Question: <URL>
I had to put this project on the backburner a few months ago due to various job interrupts and whatnot. What I'm looking for is a GridView that when it loads has a frozen header while the enduser scrolls the large amounts of data. Where I left off was a product that, upon first load would look good but when the data was scrolled the header I want frozen would scroll up along with the data.
Now the SQL Data is solid and performs as expected. This is mainly a cosmetic challenge that I've been scratching my head over for a bit. I've attempted to tweak every possible ASP/CSS/Javascript option that I know of with no success.
Here's what I've got so far code wise (no C# page behind leveraged at all):
'''
<%@ Page Language="C#" AutoEventWireup="true" CodeFile="sample.aspx.cs" Inherits="sample" %>
<!DOCTYPE html>
<html xmlns="http://www.w3.org/1999/xhtml">
<head runat="server">
<title></title>
<script src="<path to>/jquery-2.0.3.min.js"></script>
<script src="<path to>/jquery-2.0.3.js"></script>
</head>
<body>
<form id="form1" runat="server">
<div>
<script type="text/javascript">
$(function () {
var header = $("#GridView1").find("tr")[0];
$("#HeaderDiv").append(header);
});
</script>
<style type="text/css">
.GridViewStyle
{
font-family:Verdana;
font-size:11px;
background-color: White;
}
.GridViewHeaderStyle
{
font-family:Verdana;
font-size:15px;
background-color:#507CD1;
color:black;
height:40px;
}
</style>
<br />
<asp:SqlDataSource ID="SqlDataSource1" runat="server" ConnectionString="<%$ ConnectionStrings:AdventureWorks2012ConnectionString %>" SelectCommand="SELECT [BusinessEntityID],[NationalIDNumber],[LoginID],[OrganizationNode],[OrganizationLevel],[JobTitle],[BirthDate],[MaritalStatus],[Gender],[HireDate],[SalariedFlag],[VacationHours],[SickLeaveHours],[CurrentFlag],[rowguid],[ModifiedDate] FROM [HumanResources].[Employee]" UpdateCommand="UPDATE [HumanResources].[Employee] SET SELECT [NationalIDNumber] = @NationalIDNumber,[LoginID] = @LoginID,[OrganizationNode] = @OrganizationNode,[OrganizationLevel] = @OrganizationLevel,[JobTitle] = @JobTitle,[BirthDate] = @BirthDate,[MaritalStatus] = @MaritalStatus,[Gender] = @Gender,[HireDate] = @HireDate,[SalariedFlag] = @SalariedFlag,[VacationHours] = @VacationHours,[SickLeaveHours] = @SickLeaveHours,[CurrentFlag] = @CurrentFlag,[rowguid] = @rowguid,[ModifiedDate] = @ModifiedDate WHERE [BusinessEntityID] = @BusinessEntityID">
<UpdateParameters>
<asp:Parameter Name="NationalIDNumber" />
<asp:Parameter Name="LoginID" />
<asp:Parameter Name="OrganizationNode" />
<asp:Parameter Name="OrganizationLevel" />
<asp:Parameter Name="JobTitle" />
<asp:Parameter Name="BirthDate" />
<asp:Parameter Name="MaritalStatus" />
<asp:Parameter Name="Gender" />
<asp:Parameter Name="HireDate" />
<asp:Parameter Name="SalariedFlag" />
<asp:Parameter Name="VacationHours" />
<asp:Parameter Name="SickLeaveHours" />
<asp:Parameter Name="CurrentFlag" />
<asp:Parameter Name="rowguid" />
<asp:Parameter Name="ModifiedDate" />
<asp:Parameter Name="BusinessEntityID" />
</UpdateParameters>
</asp:SqlDataSource>
<div>
<%--Div contains the new header of the GridView--%>
<div id="HeaderDiv">
</div>
<%--Wrapper Div which will scroll the GridView--%>
<div id="DataDiv" style="overflow: auto; border: 1px solid olive; width: 2000px; height: 300px;" onscroll="Onscrollfnction();">
<asp:GridView ID="GridView1" runat="server" AllowSorting="True" HeaderStyle-CssClass="GridViewStyle" AutoGenerateColumns="False" DataKeyNames="BusinessEntityID" DataSourceID="SqlDataSource1" ForeColor="#333333" GridLines="None">
<HeaderStyle CssClass="GridViewHeaderStyle" />
<AlternatingRowStyle BackColor="White" />
<Columns>
<asp:CommandField ShowEditButton="True" />
<asp:BoundField HeaderStyle-CssClass="GridViewHeaderStyle" HeaderStyle-BackColor="#507CD1" DataField="BusinessEntityID" HeaderText="Business Entity ID" ReadOnly="True" SortExpression="BusinessEntityID" InsertVisible="False" ShowHeader="False" >
<HeaderStyle BackColor="#507CD1" CssClass="GridViewHeaderStyle"></HeaderStyle>
</asp:BoundField>
<asp:BoundField DataField="NationalIDNumber" HeaderText="National ID #" SortExpression="NationalIDNumber" ShowHeader="False" />
<asp:BoundField DataField="LoginID" HeaderText="Login ID" SortExpression="LoginID" ShowHeader="False" />
<asp:BoundField DataField="OrganizationNode" HeaderText="Organization Node" SortExpression="OrganizationNode" ShowHeader="False" />
<asp:BoundField DataField="OrganizationLevel" HeaderText="Organization Level" SortExpression="OrganizationLevel" ShowHeader="False" />
<asp:BoundField DataField="JobTitle" HeaderText="Job Title" SortExpression="JobTitle" ShowHeader="False" />
<asp:BoundField DataField="MaritalStatus" HeaderText="Marital Status" SortExpression="MaritalStatus" ShowHeader="False" />
<asp:BoundField DataField="HireDate" HeaderText="Hire Date" SortExpression="HireDate" ShowHeader="False" />
<asp:BoundField DataField="SalariedFlag" HeaderText="Salaried Flag" SortExpression="SalariedFlag" ShowHeader="False" />
<asp:BoundField DataField="VacationHours" HeaderText="Vacation Hours" SortExpression="VacationHours" InsertVisible="False" ReadOnly="True" ShowHeader="False" />
<asp:BoundField DataField="CurrentFlag" HeaderText="Current Flag" SortExpression="CurrentFlag" ShowHeader="False" />
<asp:BoundField DataField="rowguid" HeaderText="Row Guid" SortExpression="rowguid" ShowHeader="False" />
<asp:BoundField DataField="ModifiedDate" HeaderText="Modified Date" SortExpression="ModifiedDate" ShowHeader="False" />
<asp:CommandField ShowEditButton="True" />
</Columns>
<EditRowStyle BackColor="#2461BF" />
<FooterStyle BackColor="#507CD1" Font-Bold="True" ForeColor="White" />
<PagerStyle BackColor="#2461BF" ForeColor="White" HorizontalAlign="Center" />
<RowStyle BackColor="#EFF3FB" />
<SelectedRowStyle BackColor="#D1DDF1" Font-Bold="True" ForeColor="#333333" />
<SortedAscendingCellStyle BackColor="#F5F7FB" />
<SortedAscendingHeaderStyle BackColor="#6D95E1" />
<SortedDescendingCellStyle BackColor="#E9EBEF" />
<SortedDescendingHeaderStyle BackColor="#4870BE" />
</asp:GridView>
</div>
</div>
</div>
</form>
</body>
</html>
'''
As much as I'd like a solution for this, I would like more to learn why this page isn't behaving as designed. I know the solution may be something simple I overlooked but I'd like to learn the theory behind fixing it as well.
Here's the latest result with the suggestions from @afzalulh The white space is a blank header without any sort of text at all.

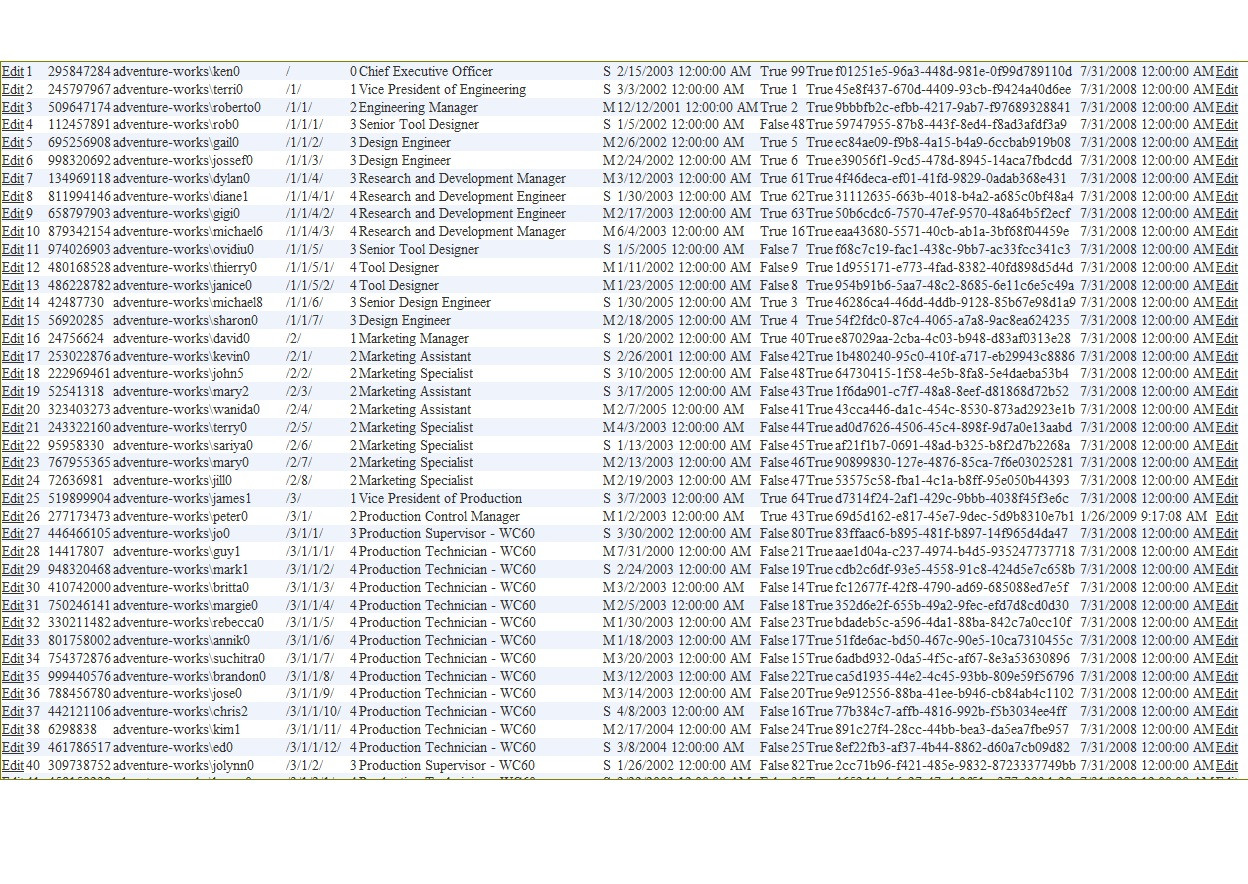
Answer: You are almost there. You should name the javascript function 'Onscrollfnction()'.
1. You replace the HeaderDiv content with tr html.
2. You have to apply style to HeaderDiv.
Here's the script:
'''
</style><script src="//code.jquery.com/jquery-1.10.2.js"></script>
<script type="text/javascript">
function Onscrollfnction() {
var header = $("#GridView1").find('tr:first').html();
$("#HeaderDiv").html(header);
$("#HeaderDiv").addClass("GridViewHeaderStyle");
}
</script>
'''
Further improvements:
1. I would apply fixed width to GridView Columns and apply the widths to headers in the HeaderDiv column headers.
2. I would hide the GridView's header and display the HeaderDiv instead, to avoid the annoying transition in the beginning of scrolling.